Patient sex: F
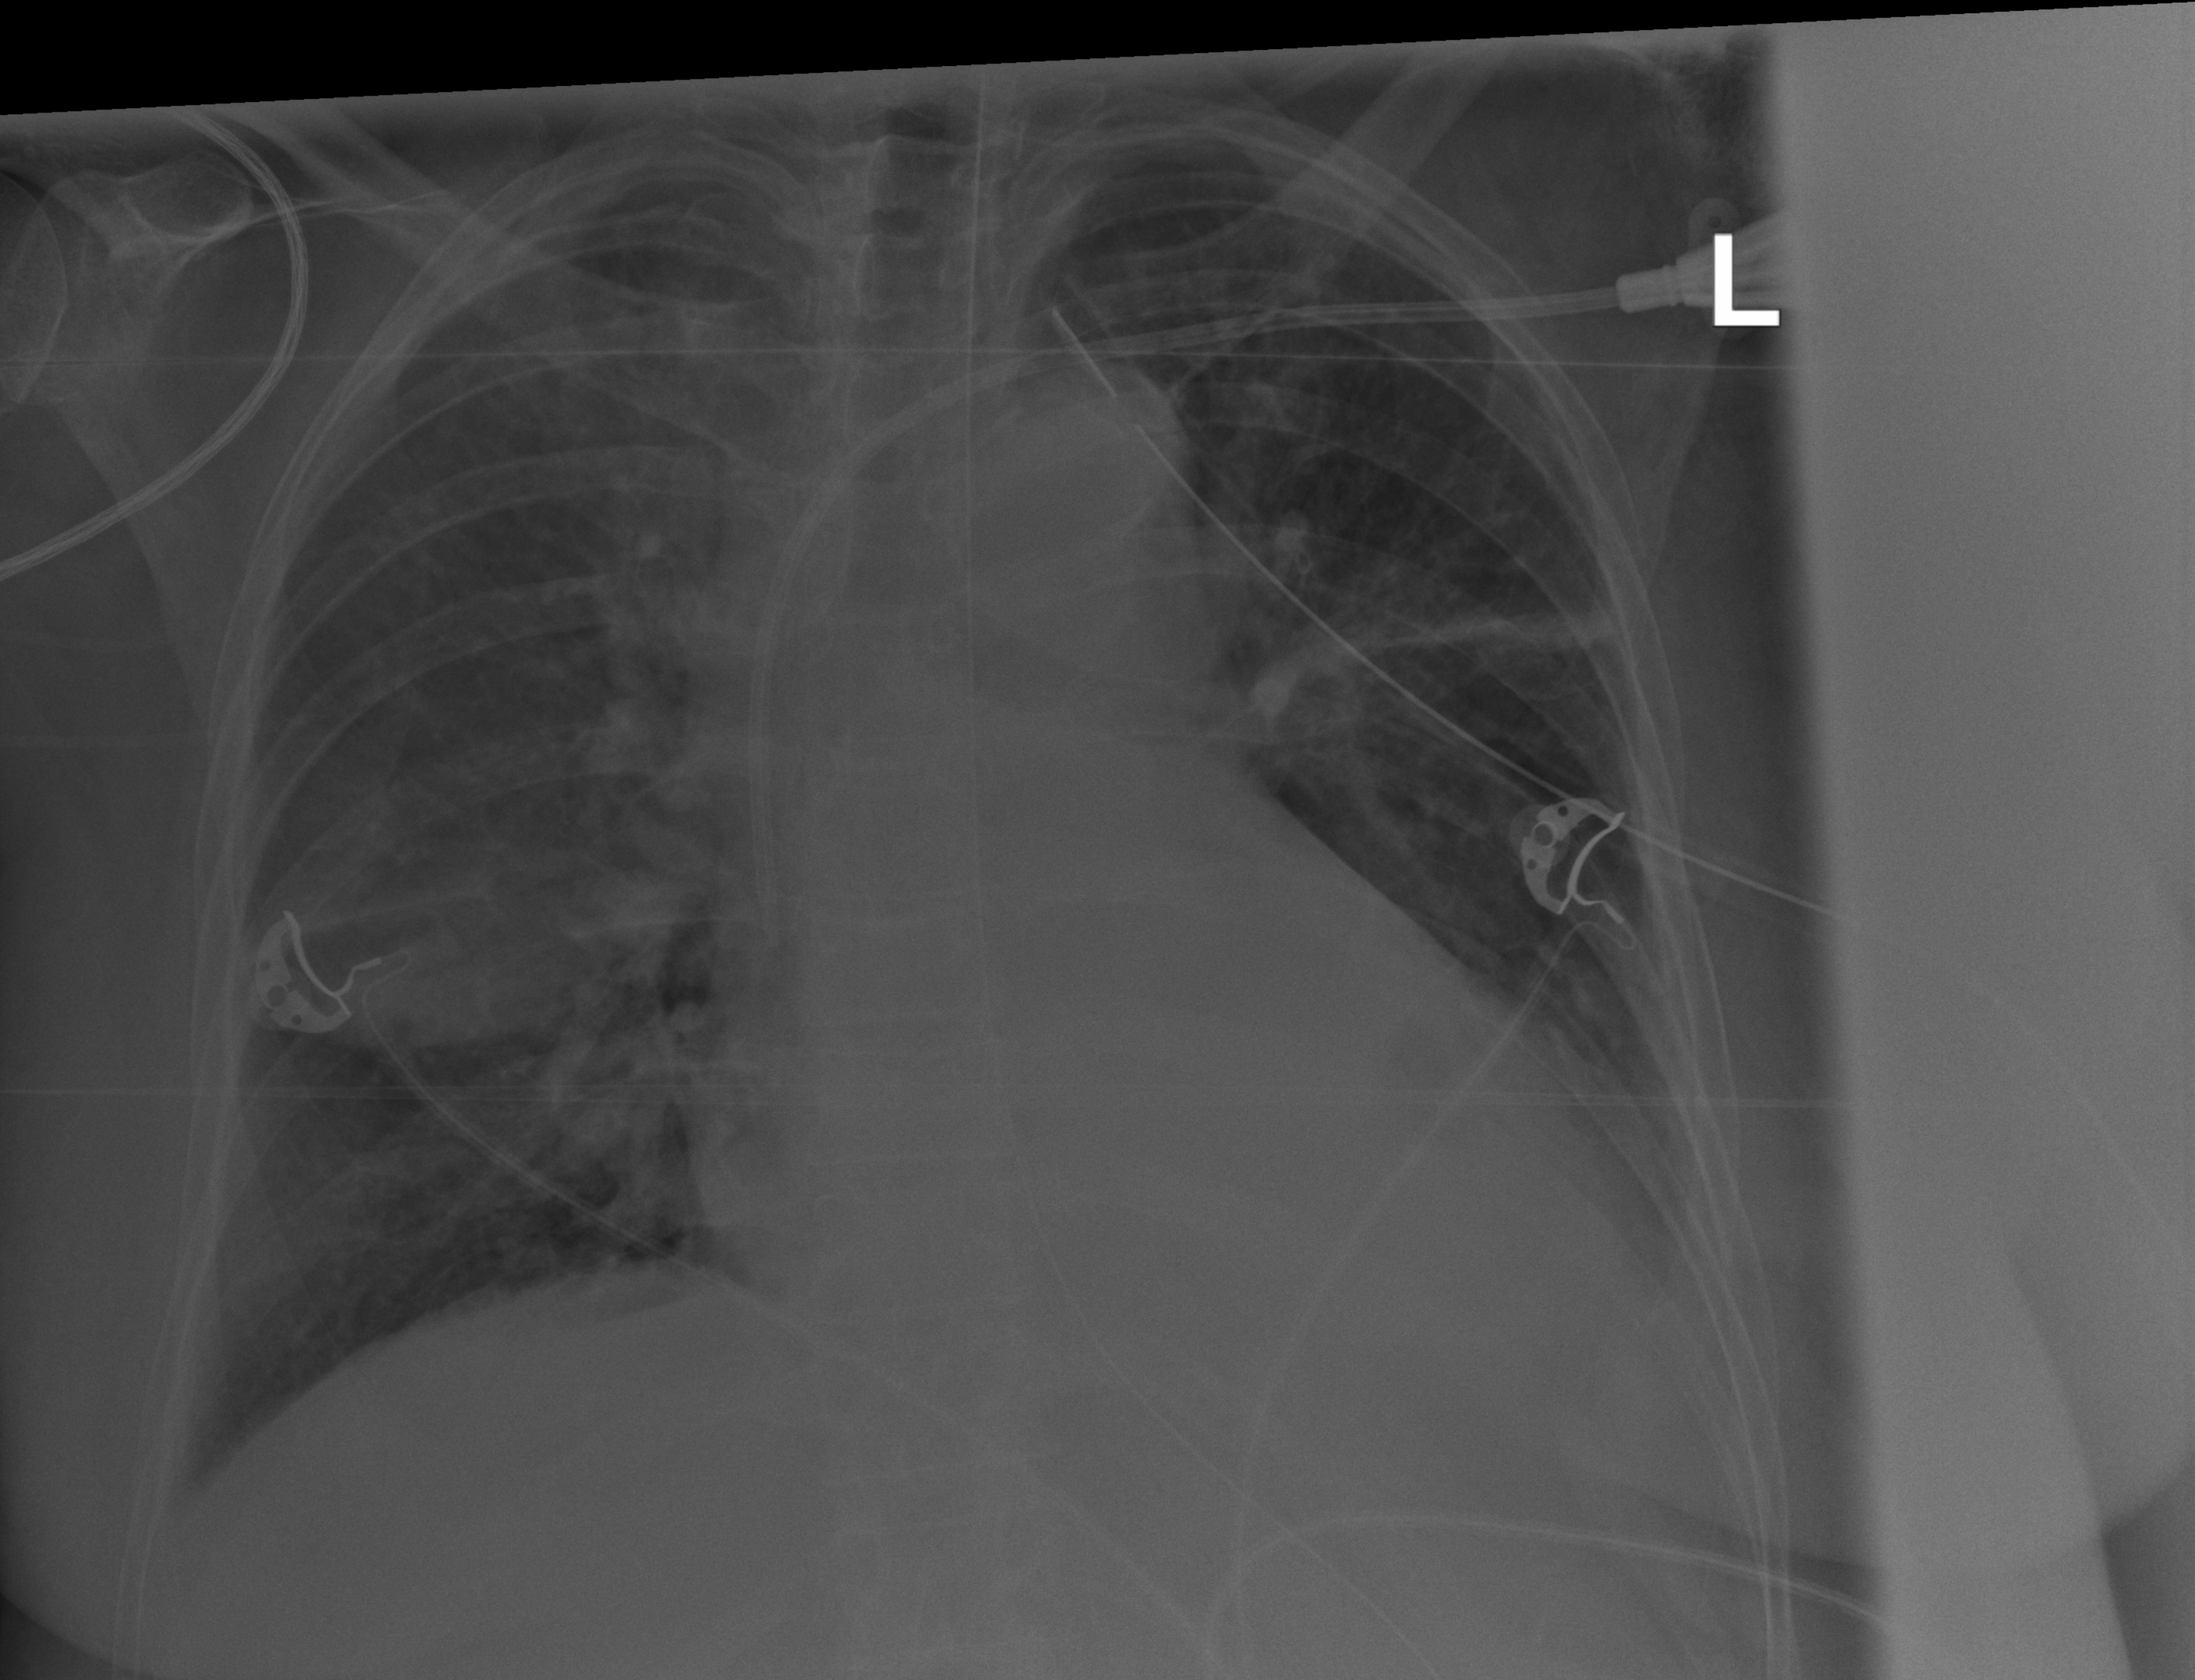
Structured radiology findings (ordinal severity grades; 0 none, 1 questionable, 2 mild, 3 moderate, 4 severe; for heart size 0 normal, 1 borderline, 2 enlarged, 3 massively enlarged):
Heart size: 2
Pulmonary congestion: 2
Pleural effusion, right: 2
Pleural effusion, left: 2
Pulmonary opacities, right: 1
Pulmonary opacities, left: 1
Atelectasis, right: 2
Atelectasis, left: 2